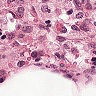
Metastatic tissue present: no